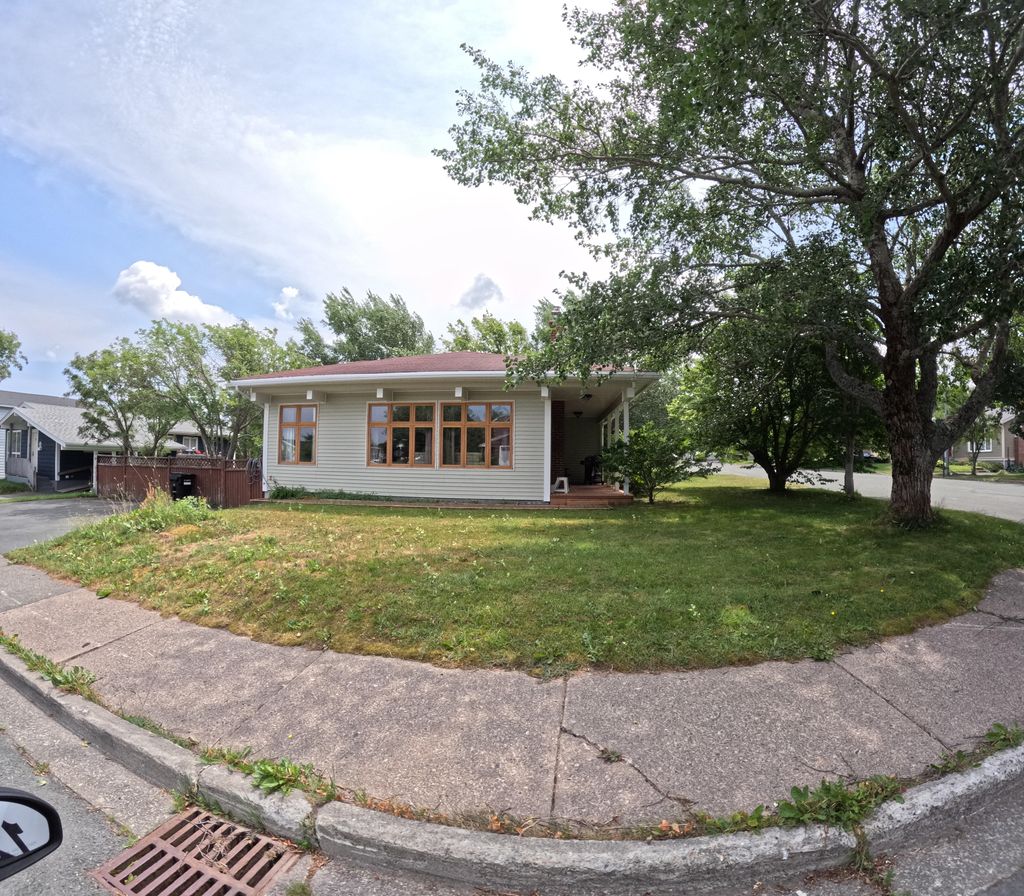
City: st_johns